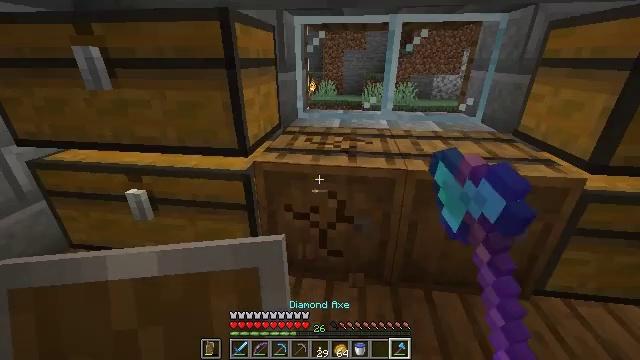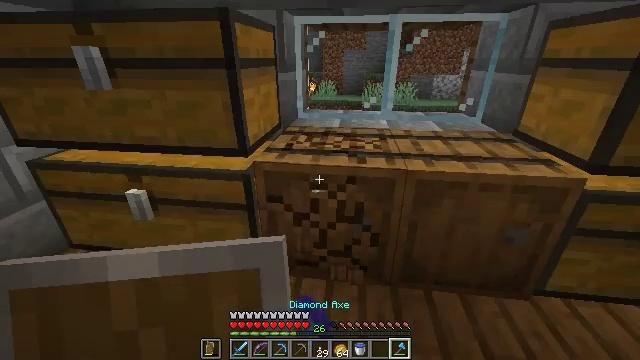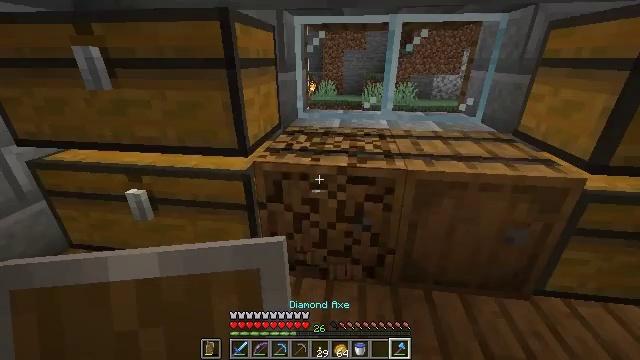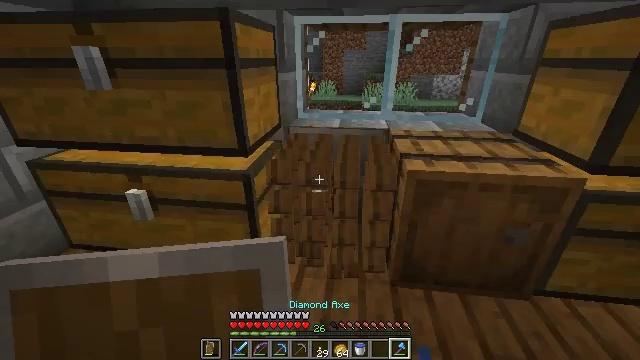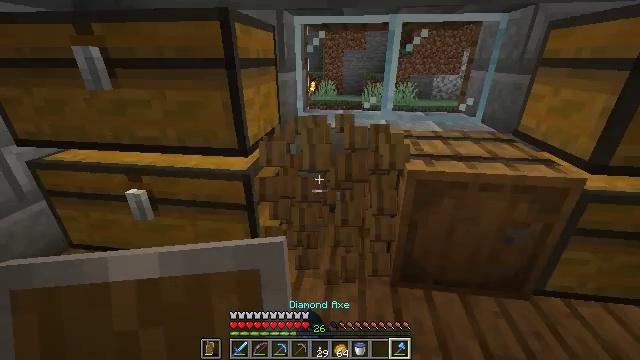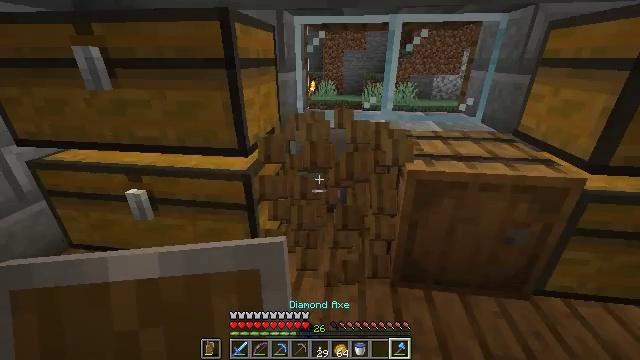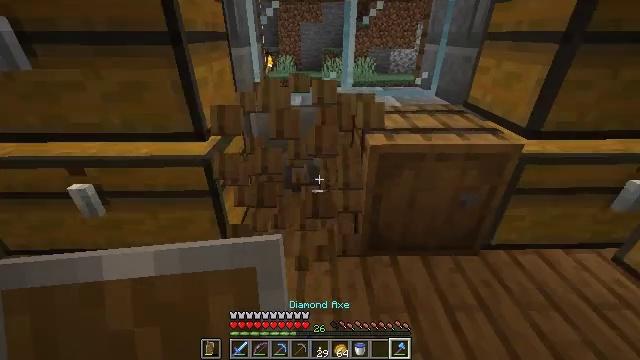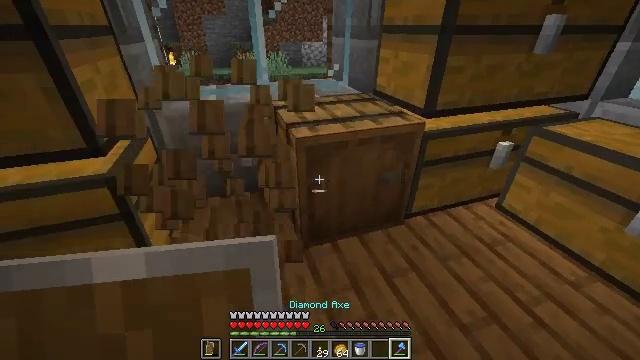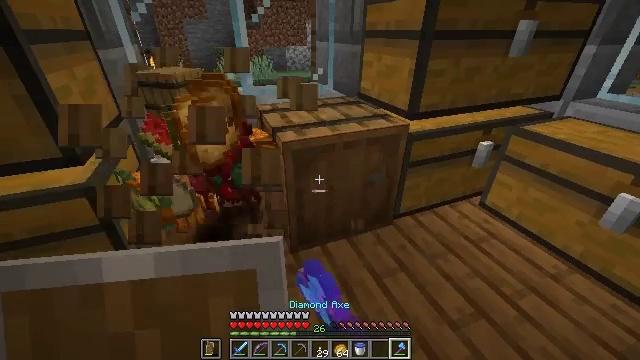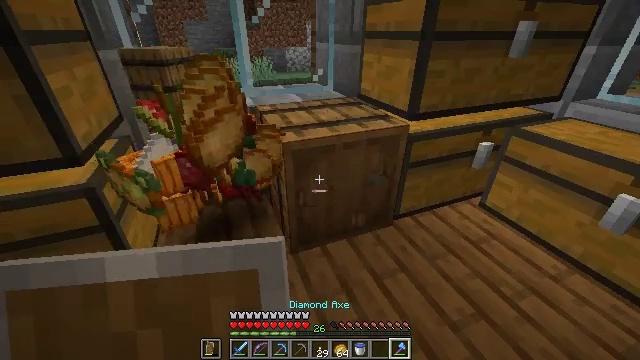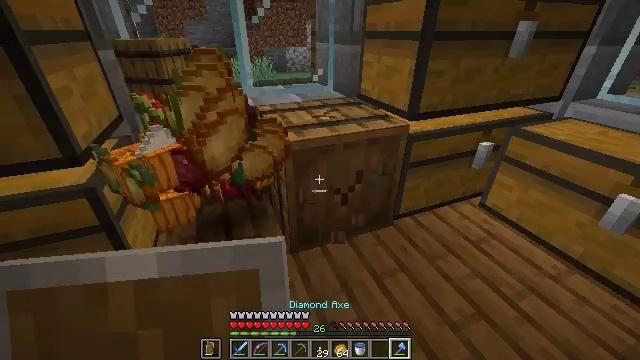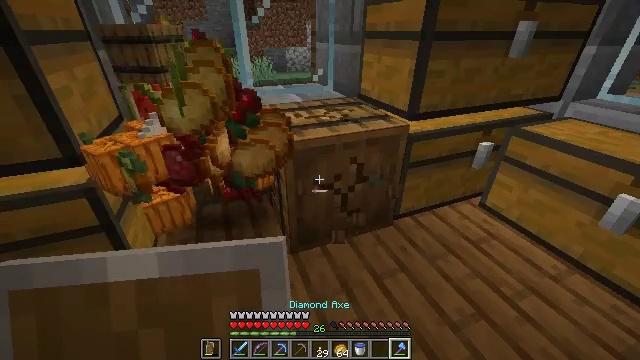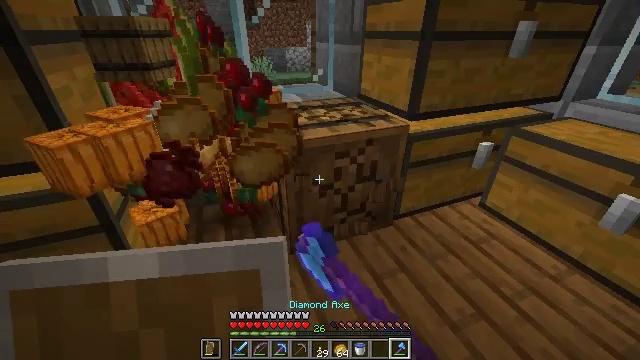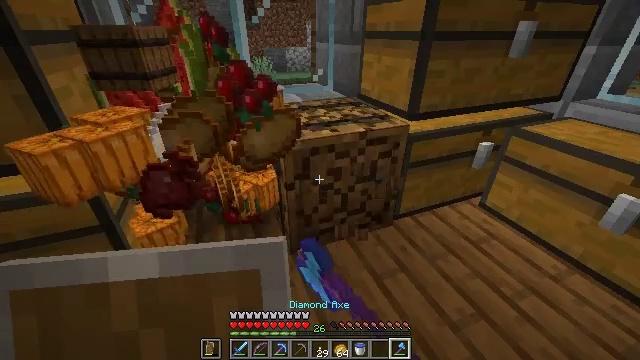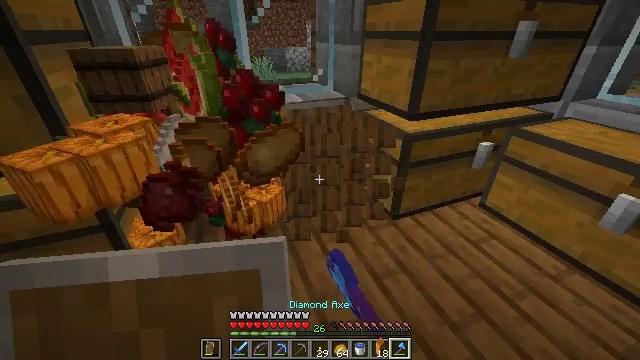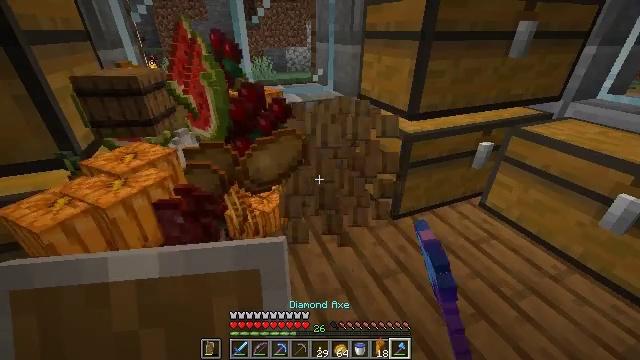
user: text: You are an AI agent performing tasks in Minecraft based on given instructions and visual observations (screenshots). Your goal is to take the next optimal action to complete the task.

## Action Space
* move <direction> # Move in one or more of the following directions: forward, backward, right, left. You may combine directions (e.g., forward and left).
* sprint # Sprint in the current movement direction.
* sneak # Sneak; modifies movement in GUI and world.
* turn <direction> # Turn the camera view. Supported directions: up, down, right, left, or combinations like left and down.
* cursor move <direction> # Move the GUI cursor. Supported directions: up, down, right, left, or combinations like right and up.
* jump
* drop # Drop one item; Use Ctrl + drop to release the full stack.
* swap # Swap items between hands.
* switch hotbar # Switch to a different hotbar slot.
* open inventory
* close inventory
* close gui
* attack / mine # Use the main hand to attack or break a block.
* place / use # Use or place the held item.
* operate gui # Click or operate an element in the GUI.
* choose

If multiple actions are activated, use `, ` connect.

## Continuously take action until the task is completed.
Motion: motion action
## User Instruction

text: Break the barrel to collect it.
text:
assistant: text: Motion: attack / mine
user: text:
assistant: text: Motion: attack / mine
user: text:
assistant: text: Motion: attack / mine
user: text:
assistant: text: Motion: attack / mine
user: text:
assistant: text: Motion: attack / mine
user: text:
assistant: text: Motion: turn right and down, attack / mine
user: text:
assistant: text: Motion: turn right and down, attack / mine
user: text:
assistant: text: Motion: turn right, attack / mine
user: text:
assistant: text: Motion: attack / mine
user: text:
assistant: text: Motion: attack / mine
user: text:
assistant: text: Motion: attack / mine
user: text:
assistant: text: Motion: attack / mine
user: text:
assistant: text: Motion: attack / mine
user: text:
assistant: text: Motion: attack / mine
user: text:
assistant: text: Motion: attack / mine
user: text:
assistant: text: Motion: attack / mine
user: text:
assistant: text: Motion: attack / mine
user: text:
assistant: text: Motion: attack / mine
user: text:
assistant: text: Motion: no_op